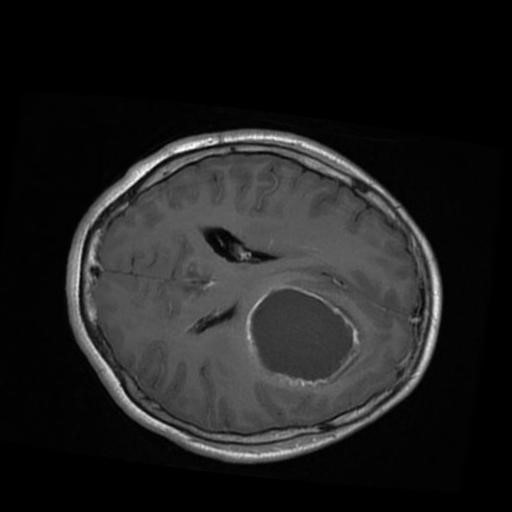
Label: brain_glioma